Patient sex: M
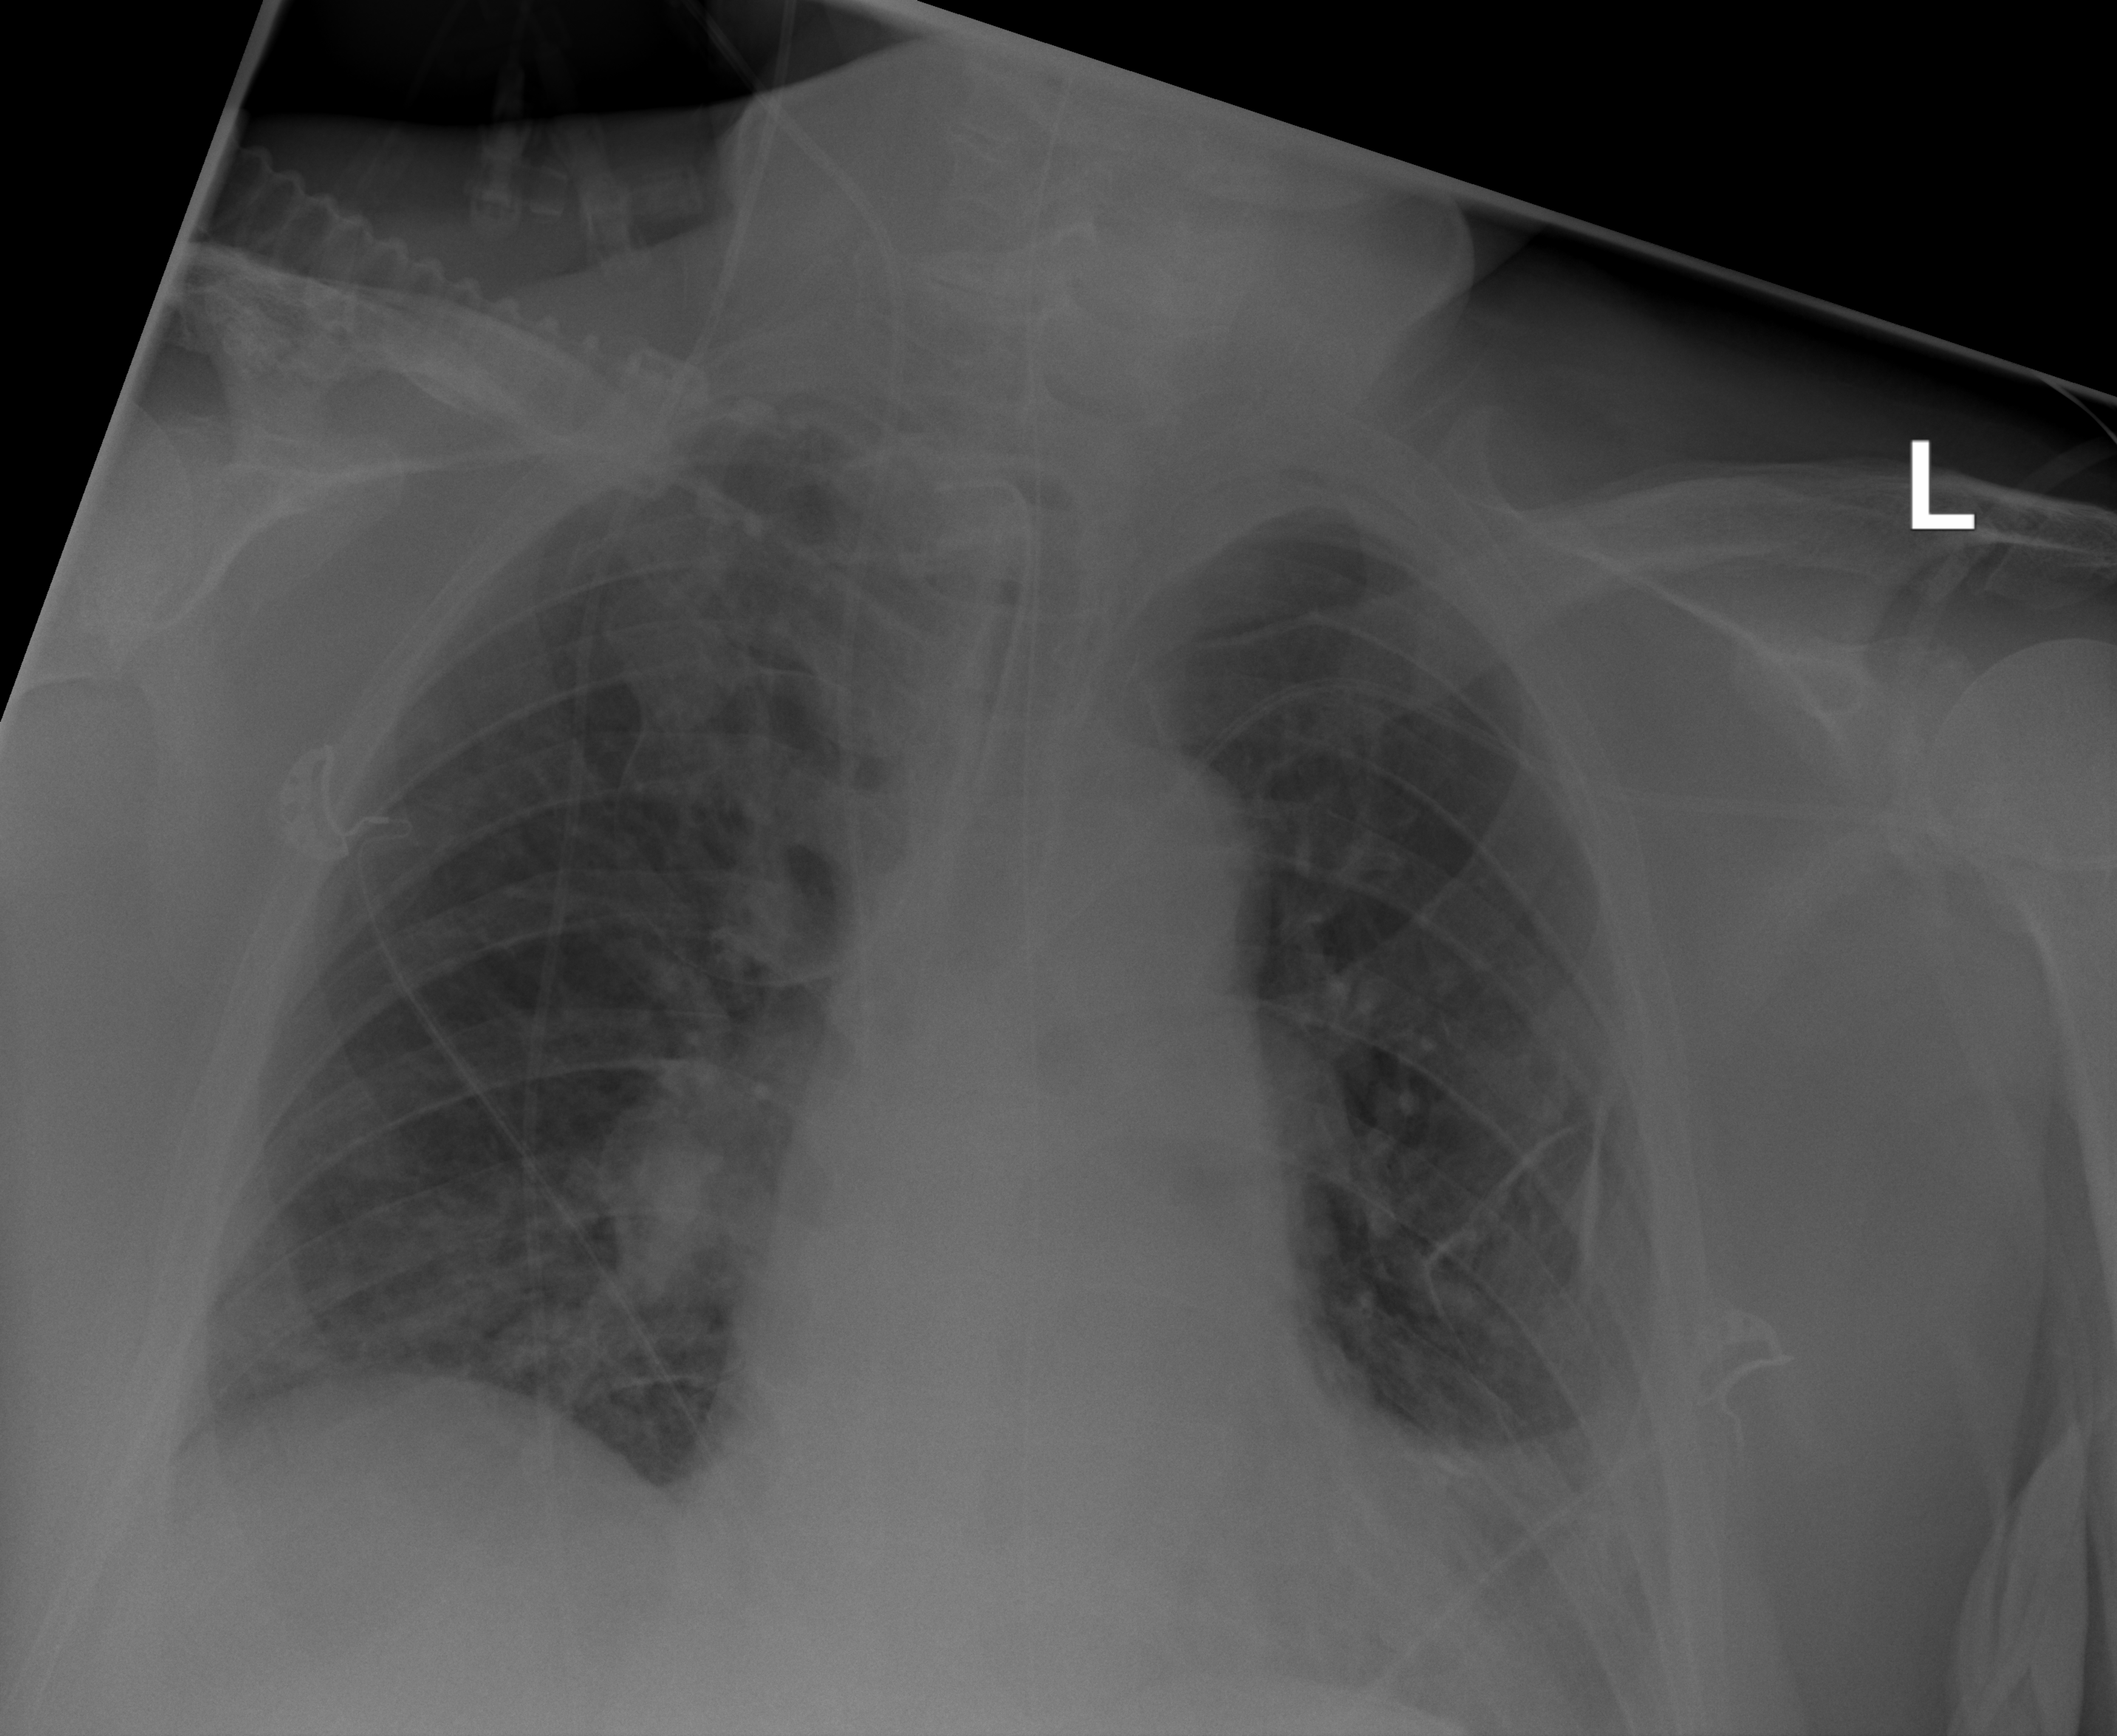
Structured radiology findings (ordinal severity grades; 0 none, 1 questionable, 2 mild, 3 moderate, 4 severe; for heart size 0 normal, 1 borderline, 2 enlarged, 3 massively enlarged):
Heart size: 1
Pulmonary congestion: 2
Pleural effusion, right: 2
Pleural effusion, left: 3
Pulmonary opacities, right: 1
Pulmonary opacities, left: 0
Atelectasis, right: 2
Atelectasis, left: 2